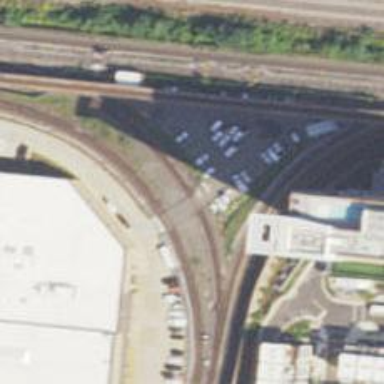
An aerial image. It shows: Electrified rail passing through service yard.